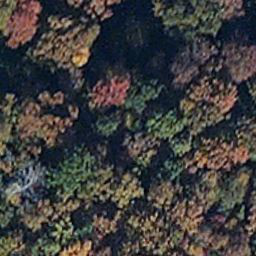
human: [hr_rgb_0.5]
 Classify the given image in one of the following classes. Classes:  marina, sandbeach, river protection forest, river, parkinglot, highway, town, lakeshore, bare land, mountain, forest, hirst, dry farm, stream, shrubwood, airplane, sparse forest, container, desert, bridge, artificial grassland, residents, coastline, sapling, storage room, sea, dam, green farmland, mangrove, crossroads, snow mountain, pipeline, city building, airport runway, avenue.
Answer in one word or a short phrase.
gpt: mangrove